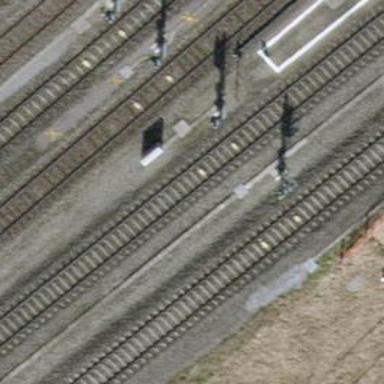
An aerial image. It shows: Railway signal.